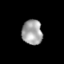
Tissue: lung
Cell type: Myeloid cells
Senescence score: 0.2363
Nuclear area (px): 500
Mean DAPI intensity: 162.462